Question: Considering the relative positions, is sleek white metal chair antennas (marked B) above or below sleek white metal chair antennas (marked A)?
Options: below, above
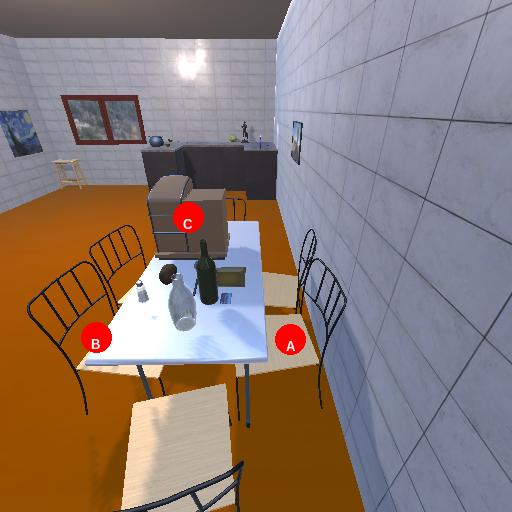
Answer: below